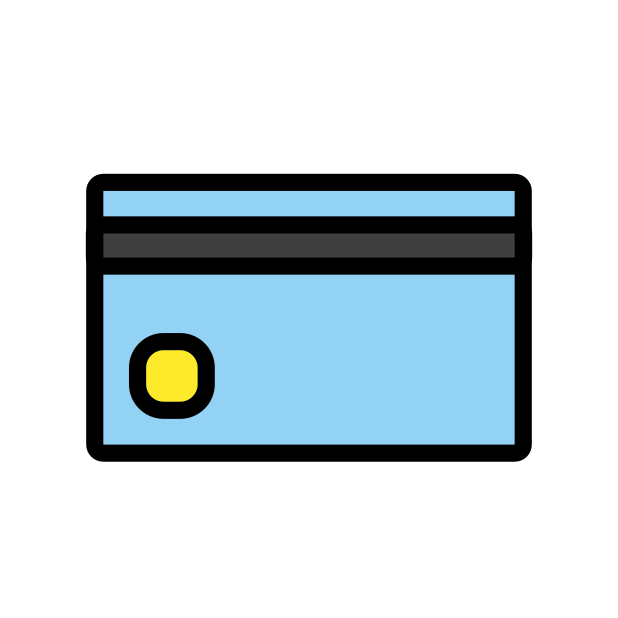
Emoji: 💳
Name: credit card
Unicode: 0x1f4b3